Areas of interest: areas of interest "Hefei Art Museum"
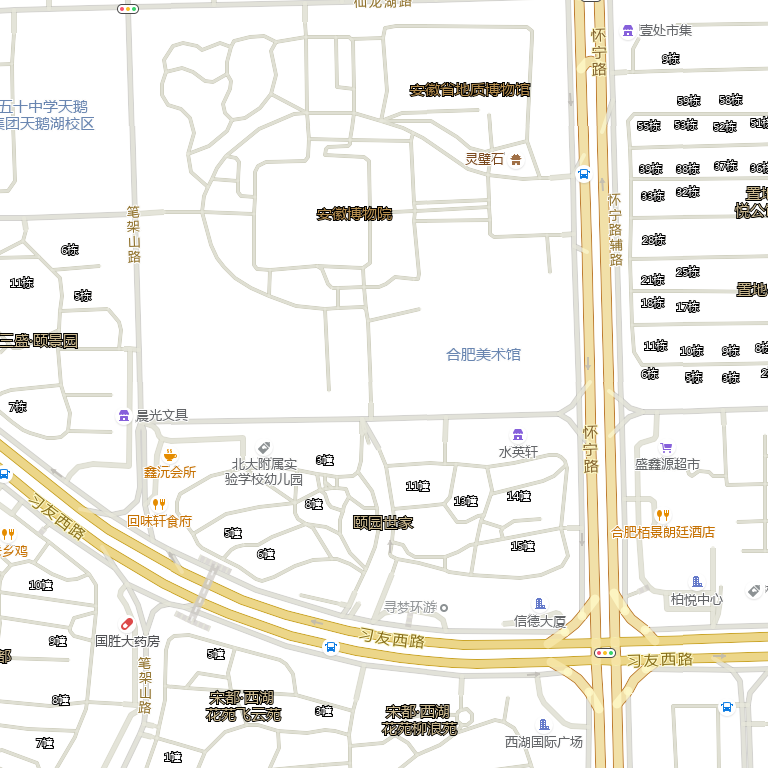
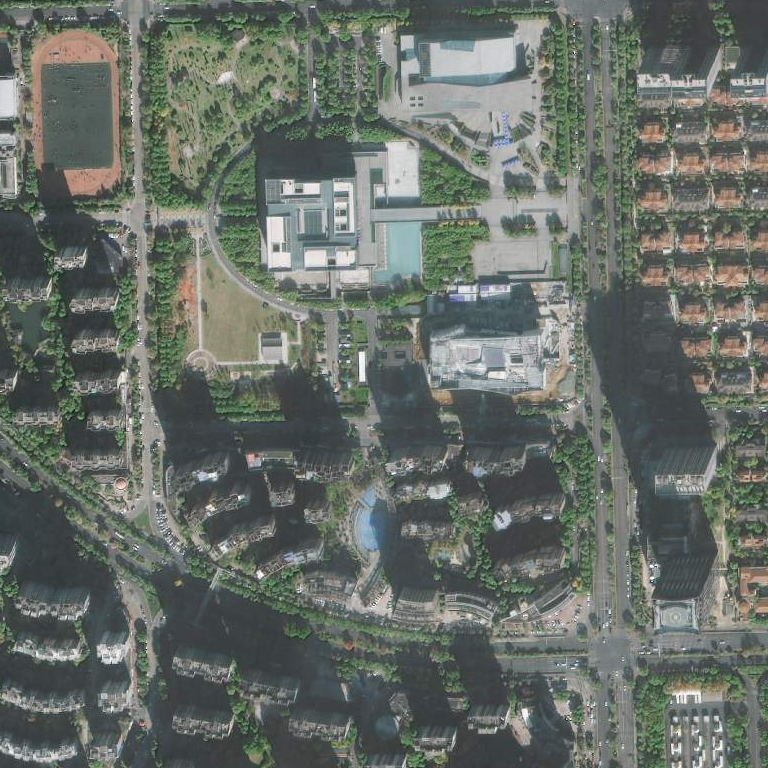